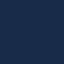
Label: SeaLake